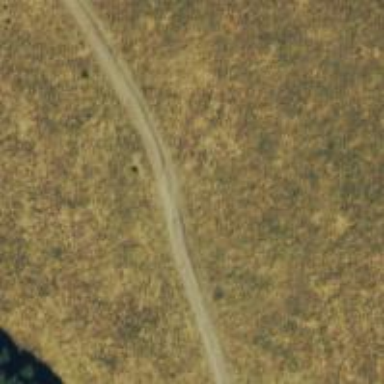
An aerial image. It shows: Track road.